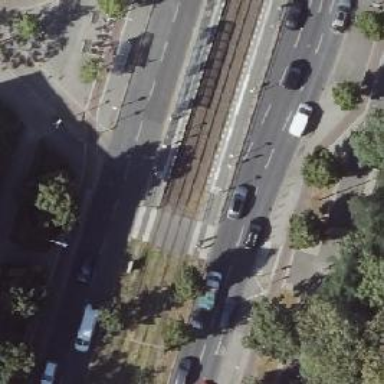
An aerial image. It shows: Tram railway line with electrified contact line.